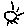
Label: sun